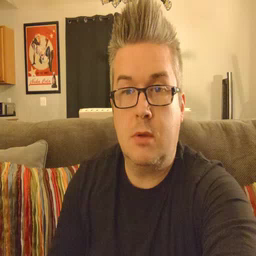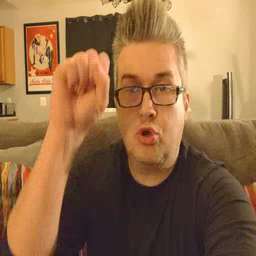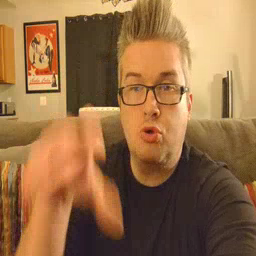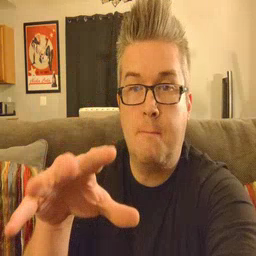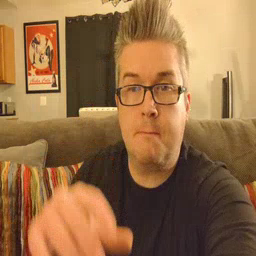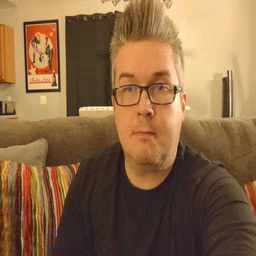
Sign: drop